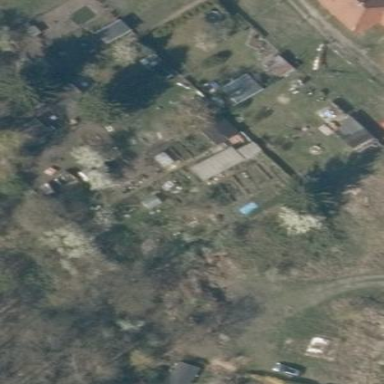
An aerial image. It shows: Allotments area.